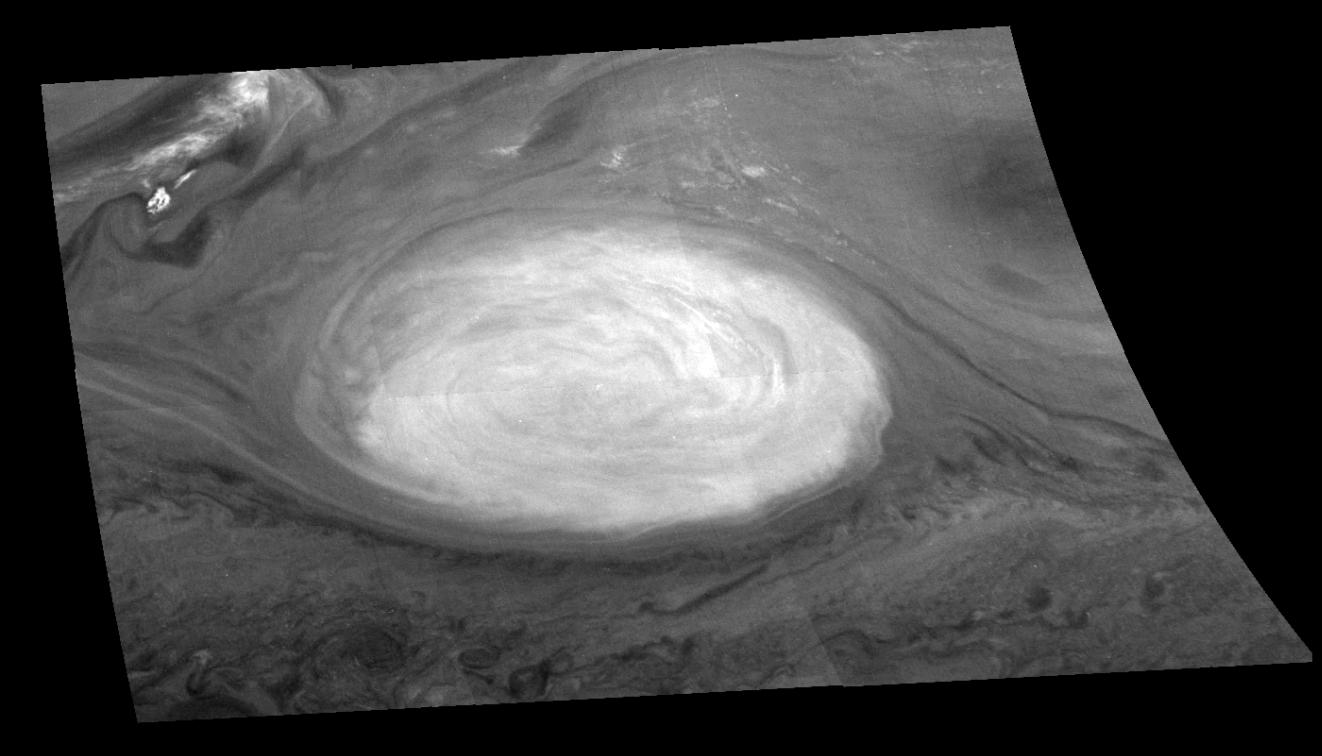
Mosaic of Jupiter Great Red Spot Methane Filter Jupiter, Galileo